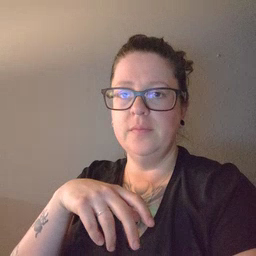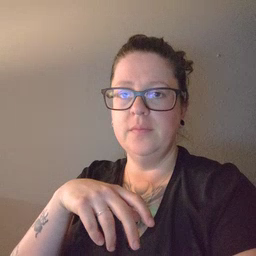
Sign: bug